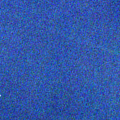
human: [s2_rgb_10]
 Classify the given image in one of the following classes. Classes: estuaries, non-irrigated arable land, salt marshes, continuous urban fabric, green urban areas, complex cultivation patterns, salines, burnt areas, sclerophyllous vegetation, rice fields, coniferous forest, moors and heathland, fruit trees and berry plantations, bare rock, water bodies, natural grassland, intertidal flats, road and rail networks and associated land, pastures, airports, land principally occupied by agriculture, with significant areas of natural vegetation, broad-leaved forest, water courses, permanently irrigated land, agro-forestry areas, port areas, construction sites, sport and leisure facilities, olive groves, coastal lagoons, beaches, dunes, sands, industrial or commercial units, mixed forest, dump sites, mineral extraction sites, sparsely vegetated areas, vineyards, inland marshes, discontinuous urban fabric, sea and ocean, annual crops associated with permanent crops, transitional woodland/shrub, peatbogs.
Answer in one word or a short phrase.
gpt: water bodies